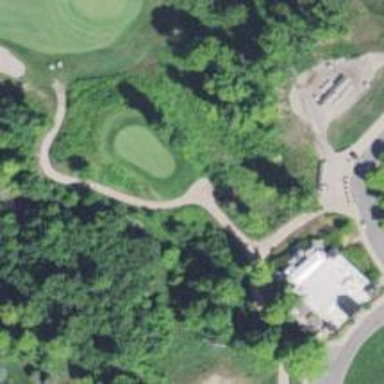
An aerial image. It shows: Path used for both walking and golf.